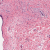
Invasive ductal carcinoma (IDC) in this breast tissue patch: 0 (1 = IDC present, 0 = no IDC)